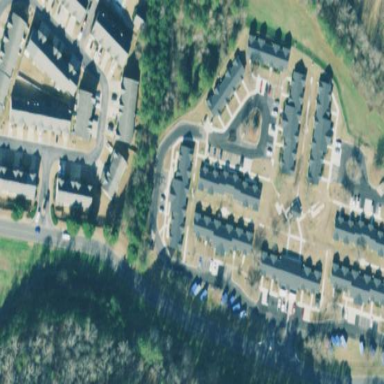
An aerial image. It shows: Residential area with apartments.